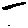
Label: line